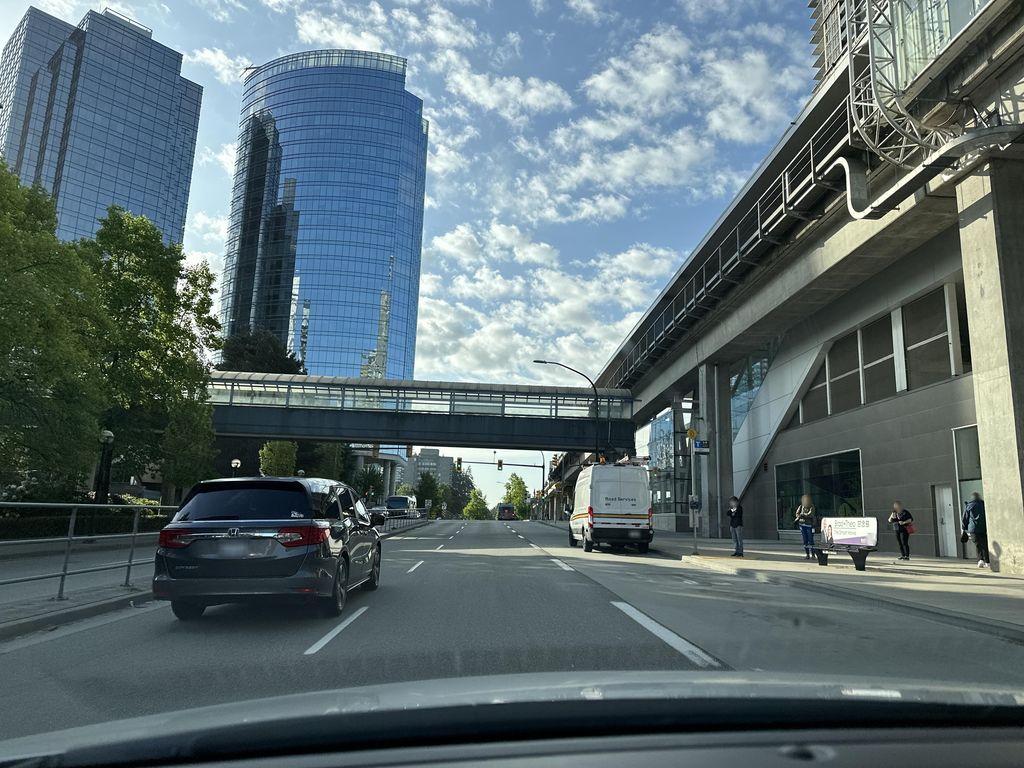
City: vancouver